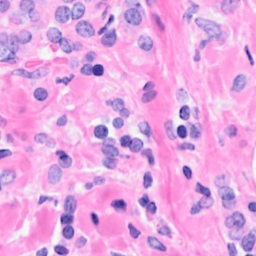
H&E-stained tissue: Breast